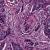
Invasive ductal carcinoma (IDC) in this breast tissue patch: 1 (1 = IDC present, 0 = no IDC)